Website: slack
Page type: payment
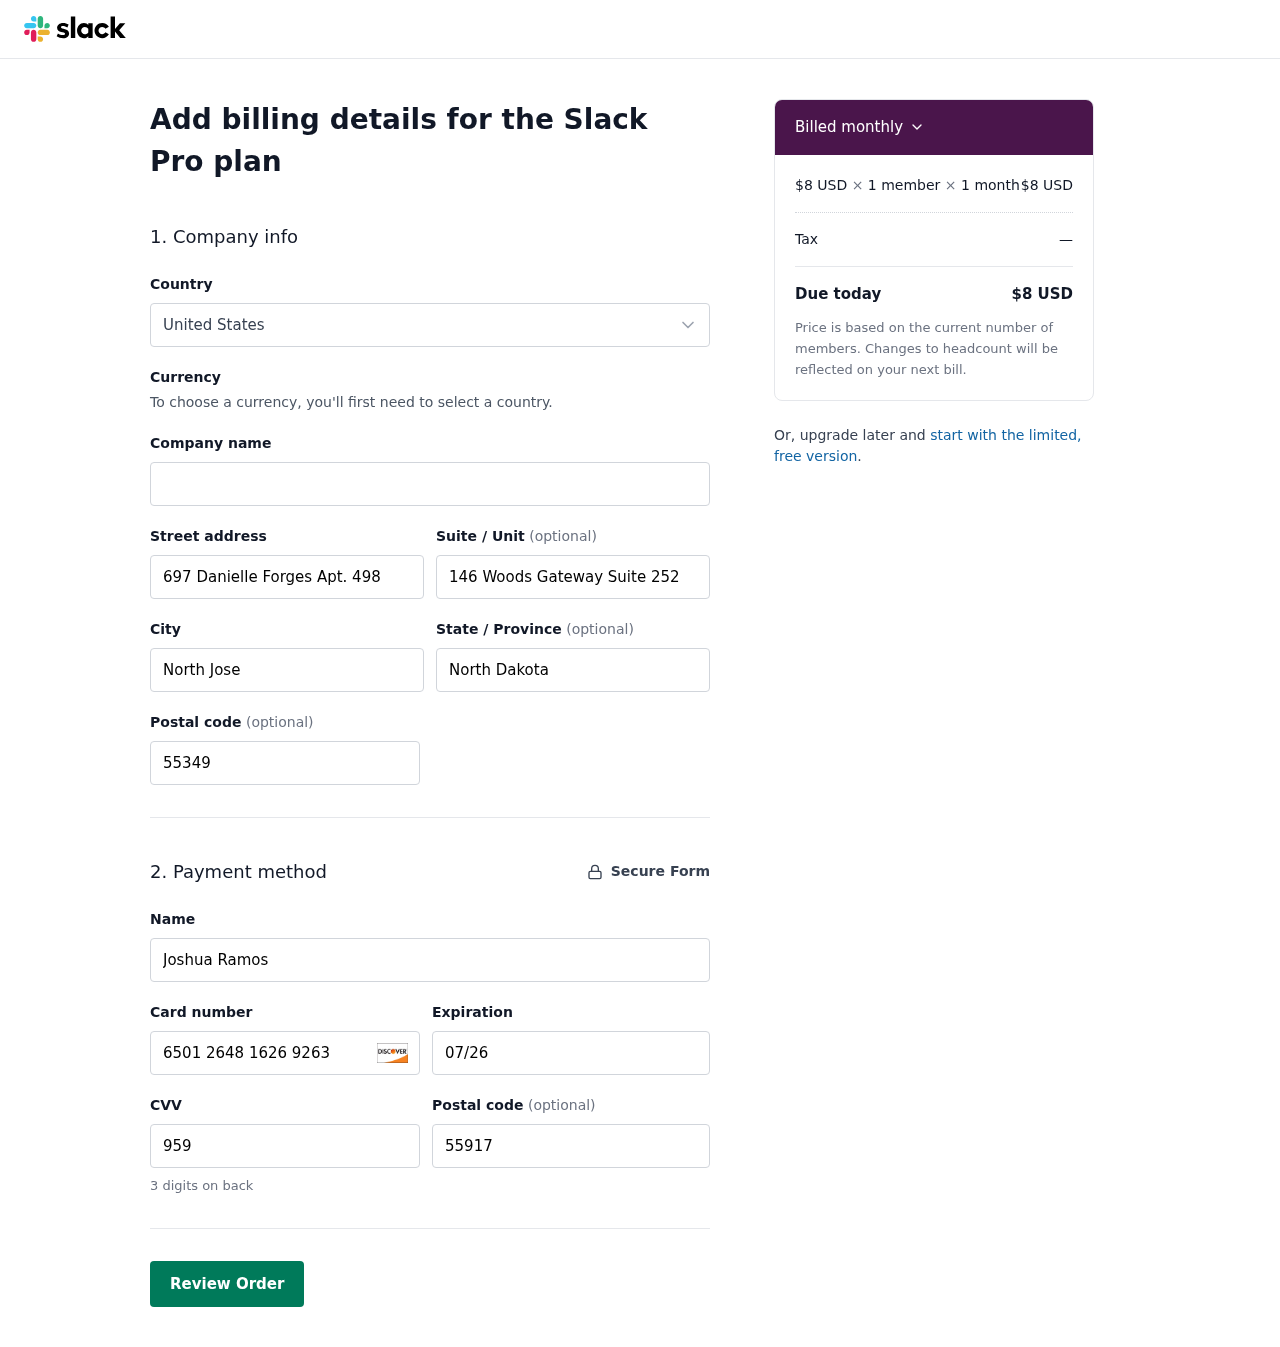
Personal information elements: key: PII_COUNTRY
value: United States
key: PII_STREET
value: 697 Danielle Forges Apt. 498
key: PII_STREET2
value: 146 Woods Gateway Suite 252
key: PII_CITY
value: North Jose
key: PII_STATE
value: North Dakota
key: PII_POSTCODE
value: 55349
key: PII_FULLNAME
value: Joshua Ramos
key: PII_CARD_NUMBER
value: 6501 2648 1626 9263
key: PII_CARD_EXPIRY
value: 07/26
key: PII_CARD_CVV
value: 959
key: PII_POSTCODE2
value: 55917
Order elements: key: ORDER_PRICE_PER_MEMBER
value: $8 USD
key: ORDER_NUM_MEMBERS
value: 1 member
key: ORDER_NUM_MONTHS
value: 1 month
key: ORDER_SUBTOTAL
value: $8 USD
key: ORDER_TAX
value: —
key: ORDER_TOTAL
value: $8 USD